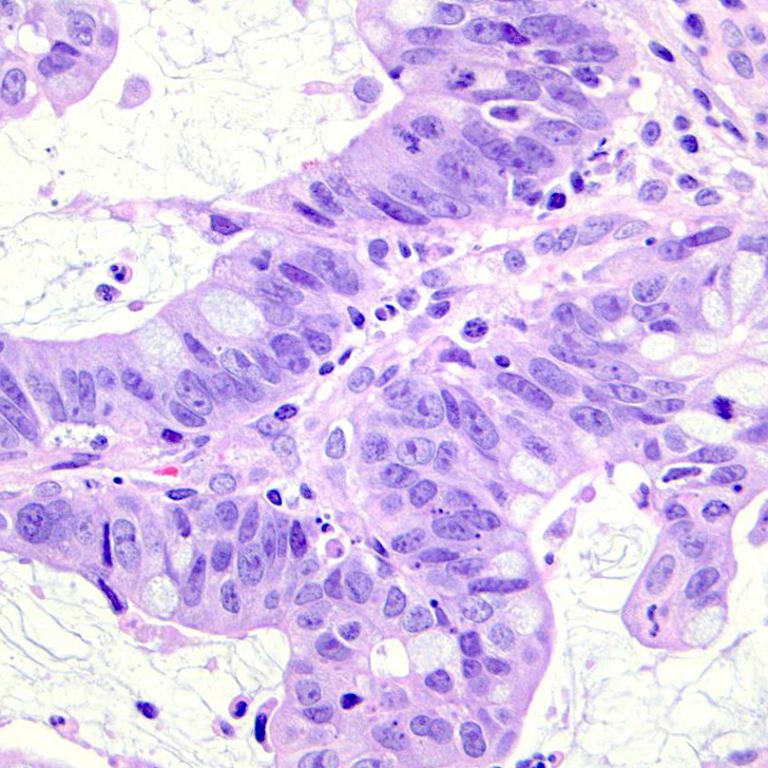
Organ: colon
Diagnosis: adenocarcinomas